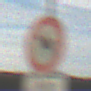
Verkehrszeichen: VerbotReiter
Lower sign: ZeitangabenMitBeschraenkungAufWochentage9
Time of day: SunriseSunset
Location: Outdoor (Nature)
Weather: PartlyCloudy
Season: NotSpecified
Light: Natural